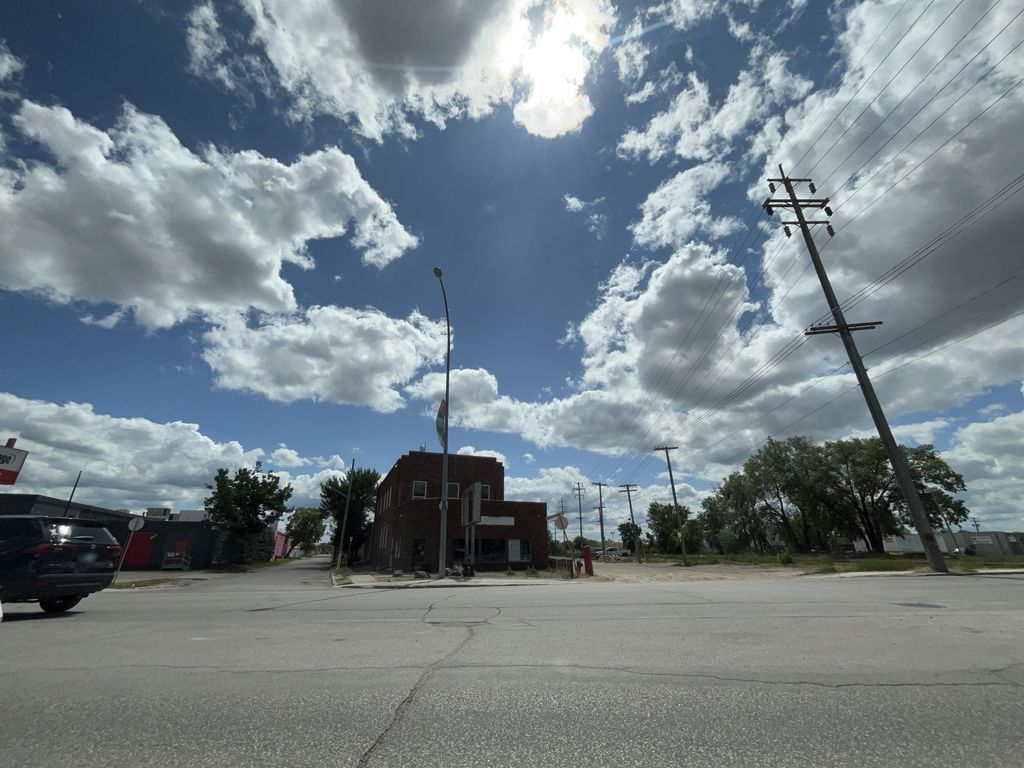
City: winnipeg